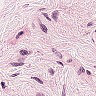
Metastatic tissue present: no